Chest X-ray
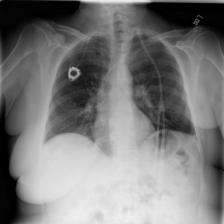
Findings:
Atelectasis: negative
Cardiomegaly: negative
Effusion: negative
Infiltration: negative
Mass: negative
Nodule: negative
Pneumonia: negative
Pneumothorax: negative
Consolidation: negative
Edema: negative
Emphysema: negative
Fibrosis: negative
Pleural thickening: negative
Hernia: negative